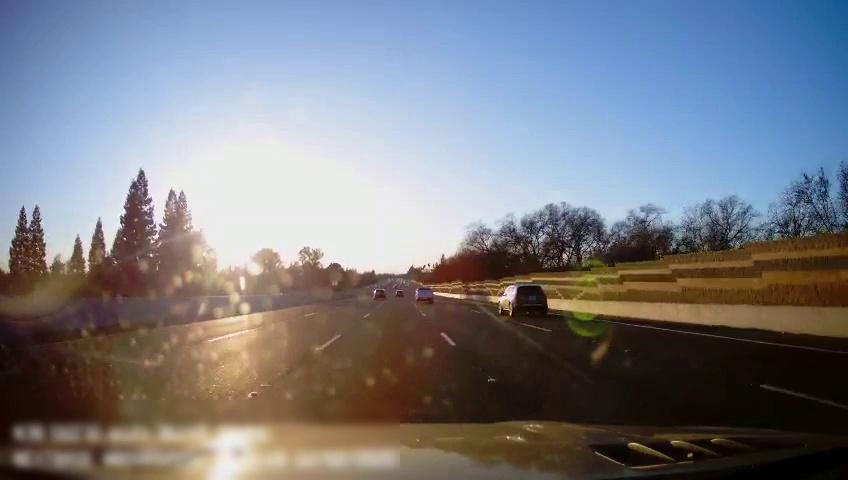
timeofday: Day
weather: Sunny
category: Drivable Space
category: Vehicles | Truck
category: Vehicles | SUV
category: Vehicles | SUV
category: Lanes | Alternate Lane
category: Lanes | Alternate Lane
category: Lanes | Current Lane
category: Lanes | Current Lane
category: Lanes | Alternate Lane
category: Lanes | Alternate Lane